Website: crate-barrel
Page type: account-selection
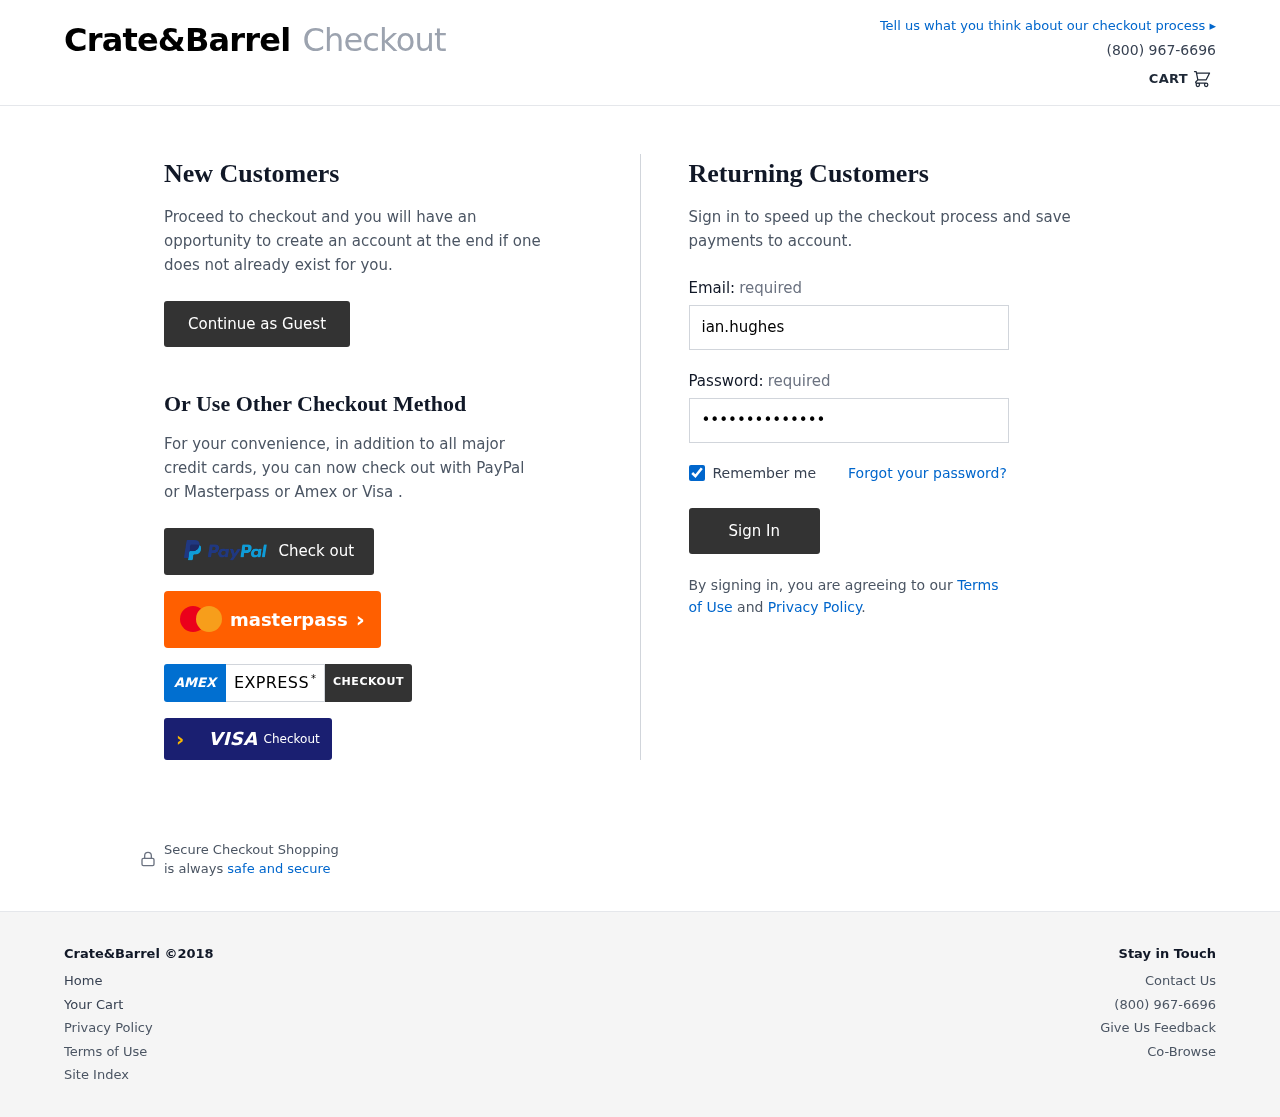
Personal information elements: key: PII_LOGIN_USERNAME
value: ian.hughes